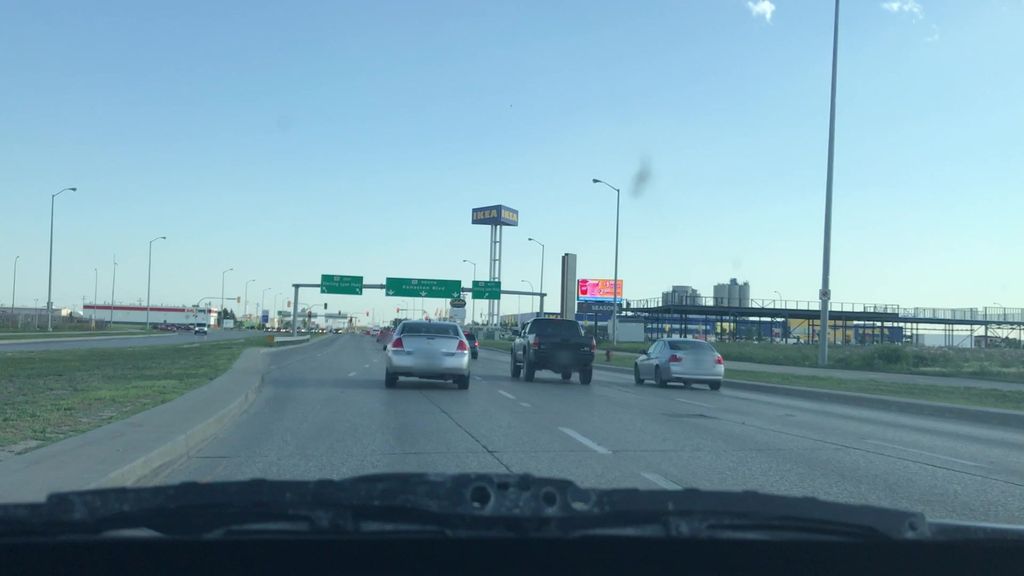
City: winnipeg